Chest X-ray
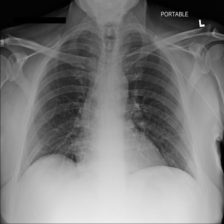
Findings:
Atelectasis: positive
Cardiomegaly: negative
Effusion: negative
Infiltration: negative
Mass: negative
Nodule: negative
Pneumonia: negative
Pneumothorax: negative
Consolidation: negative
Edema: negative
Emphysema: negative
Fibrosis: negative
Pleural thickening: negative
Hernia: negative